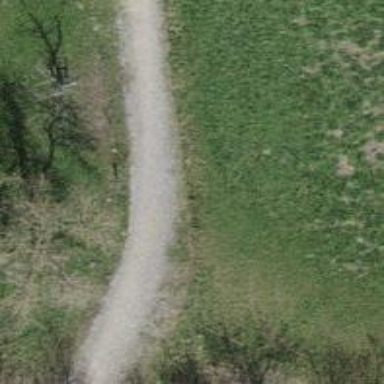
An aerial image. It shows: Path surfaced with fine gravel.